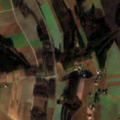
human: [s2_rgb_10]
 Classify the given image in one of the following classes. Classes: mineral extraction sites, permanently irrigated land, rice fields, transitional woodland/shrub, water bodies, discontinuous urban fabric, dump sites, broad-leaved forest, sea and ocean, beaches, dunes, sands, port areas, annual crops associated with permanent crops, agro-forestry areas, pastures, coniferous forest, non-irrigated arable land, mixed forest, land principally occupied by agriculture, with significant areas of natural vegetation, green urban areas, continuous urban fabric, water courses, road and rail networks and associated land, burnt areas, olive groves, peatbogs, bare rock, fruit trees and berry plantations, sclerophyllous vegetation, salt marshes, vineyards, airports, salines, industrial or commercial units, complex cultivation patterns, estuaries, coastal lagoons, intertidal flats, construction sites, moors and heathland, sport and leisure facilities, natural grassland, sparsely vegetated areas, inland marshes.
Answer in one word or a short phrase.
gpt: discontinuous urban fabric, non-irrigated arable land, land principally occupied by agriculture, with significant areas of natural vegetation, broad-leaved forest, coniferous forest, mixed forest